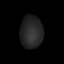
Tissue: lung
Cell type: Others
Senescence score: 0.2175
Nuclear area (px): 713
Mean DAPI intensity: 39.153